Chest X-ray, PA view. Patient: 83 years old, sex M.
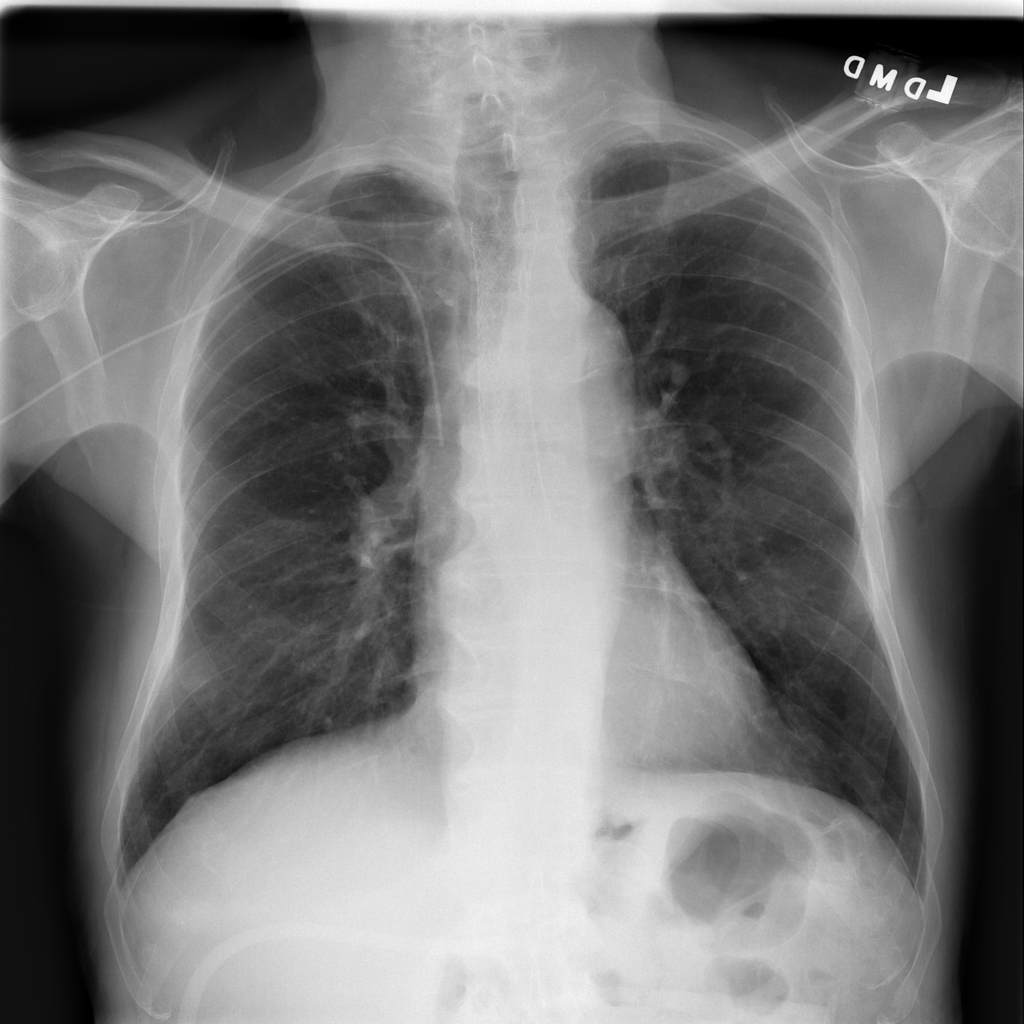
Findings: No Finding